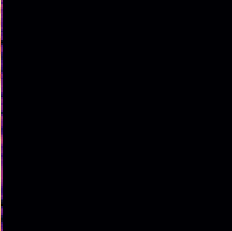
Sound class: Chainsaw